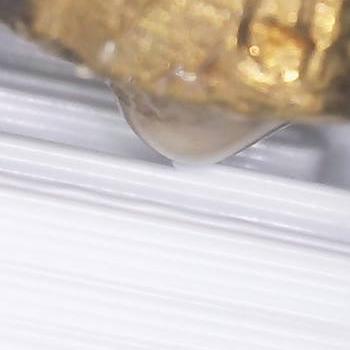
Flow rate: 59%